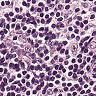
Metastatic tissue present: no